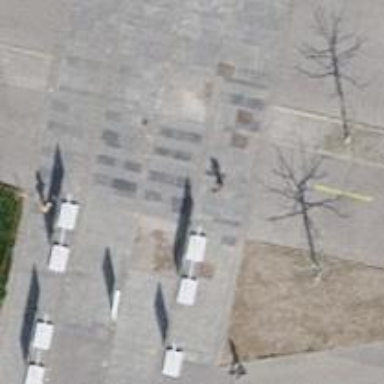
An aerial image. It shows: Footway made of paving stones.